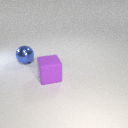
large purple rubber cube in front of large blue metal sphere